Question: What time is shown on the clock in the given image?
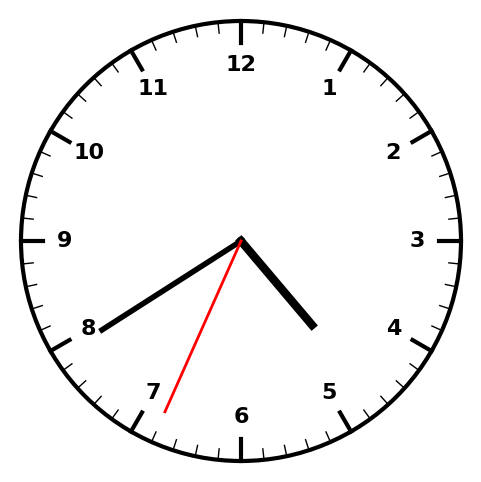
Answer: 04:39:34